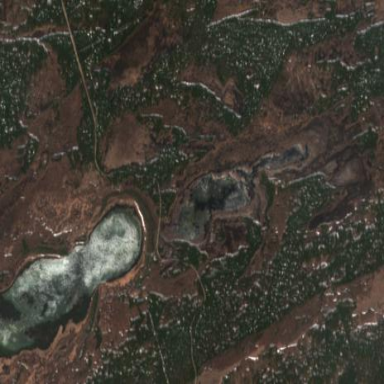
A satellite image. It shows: Serene lake.